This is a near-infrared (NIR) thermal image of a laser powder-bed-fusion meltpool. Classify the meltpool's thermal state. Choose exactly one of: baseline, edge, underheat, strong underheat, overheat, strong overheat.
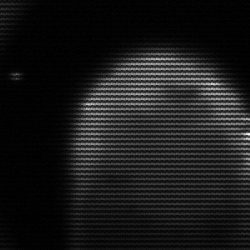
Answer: edge